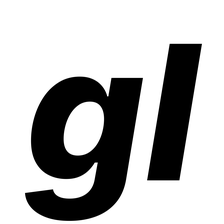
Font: Inter-Italic_ExtraBold_Italic